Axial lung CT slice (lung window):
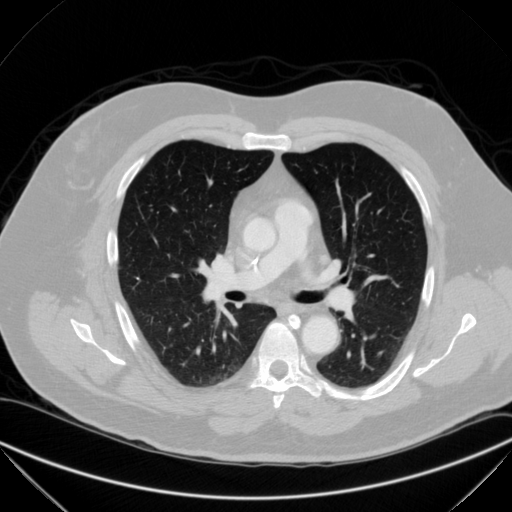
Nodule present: no